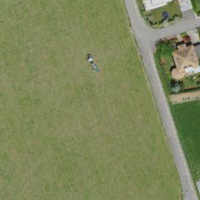
EUNIS habitat code: 52
Species observed at this site:
Cirsium arvense